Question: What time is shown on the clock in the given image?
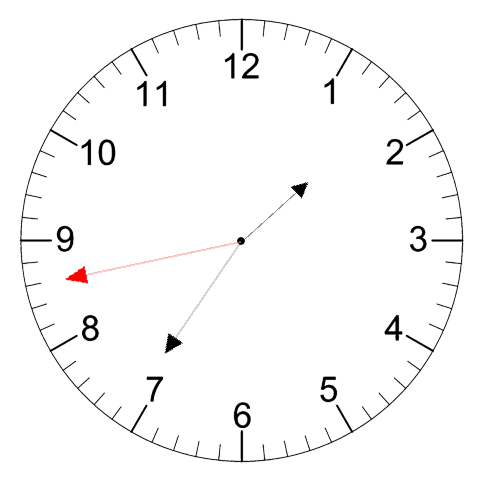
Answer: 01:35:43